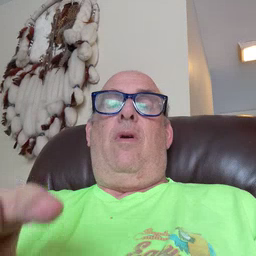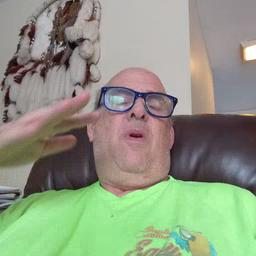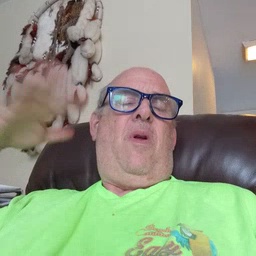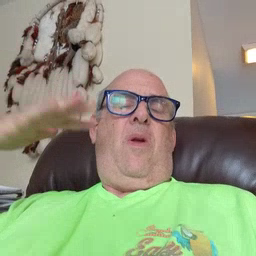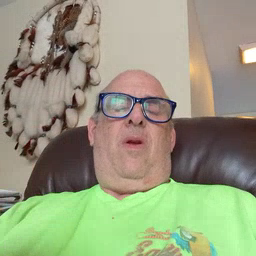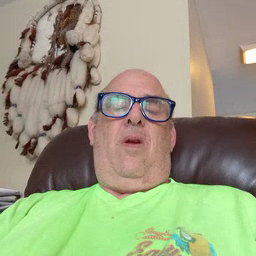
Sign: noisy